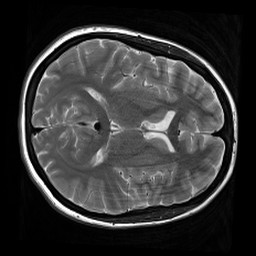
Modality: T2w
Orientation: axial
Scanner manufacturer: siemens
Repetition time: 3.9 s
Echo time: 0.076 s